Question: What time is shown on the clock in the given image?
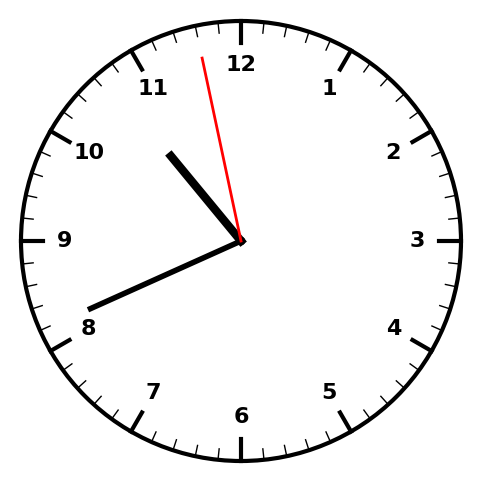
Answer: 10:40:58